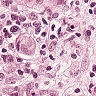
Metastatic tissue present: yes